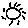
Label: sun